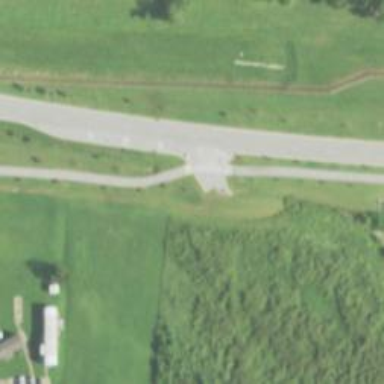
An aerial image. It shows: Tertiary link road.